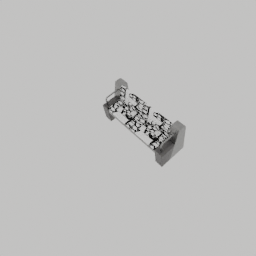
Label: architecture